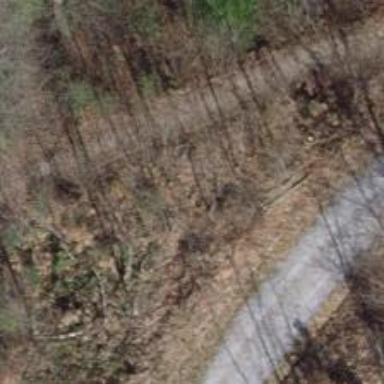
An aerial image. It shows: Gravel path with excellent trail visibility.